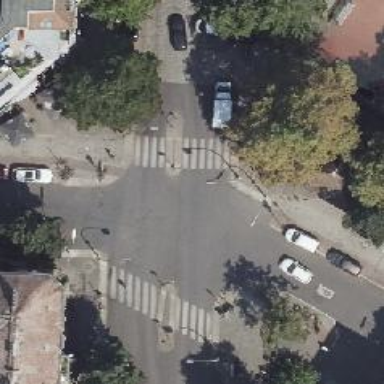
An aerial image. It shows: Marked crossing with zebra stripes on the road.